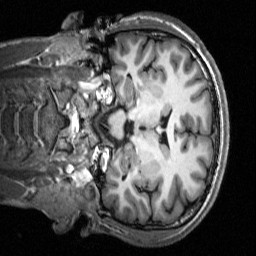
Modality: T1w
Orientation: coronal
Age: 19
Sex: male
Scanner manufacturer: siemens
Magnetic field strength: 3 T
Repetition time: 2.53 s
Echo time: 0.00277 s